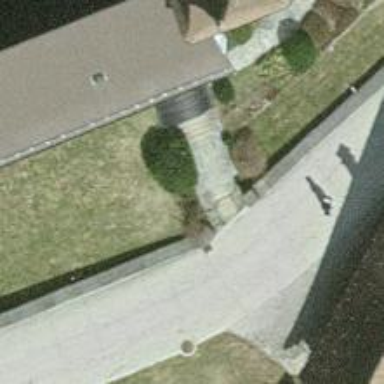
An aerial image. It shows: Entrance with barrier.